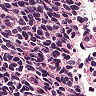
Metastatic tissue present: no